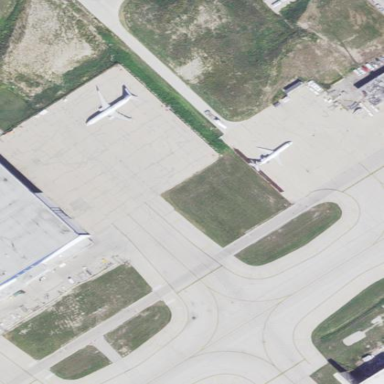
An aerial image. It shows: Apron at the airport.